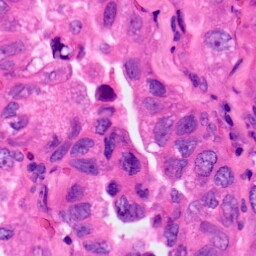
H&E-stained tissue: Lung